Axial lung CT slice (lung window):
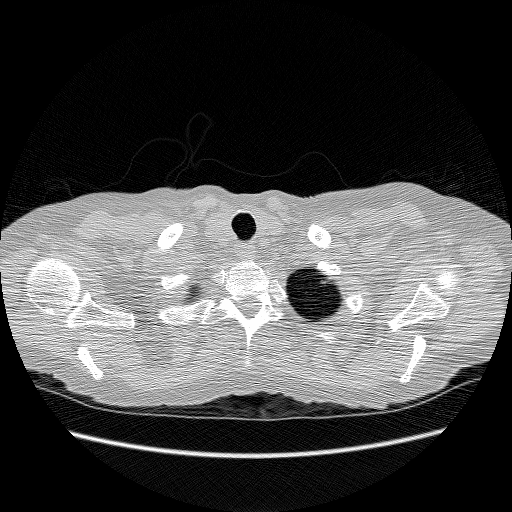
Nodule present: no